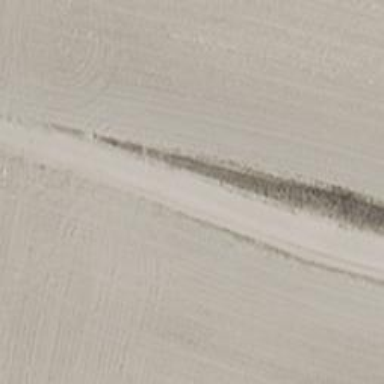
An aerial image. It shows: Track with grade5 tracktype.